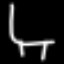
Label: chair